Field crop: maize
Growth stage: 2
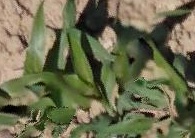
Species: maize